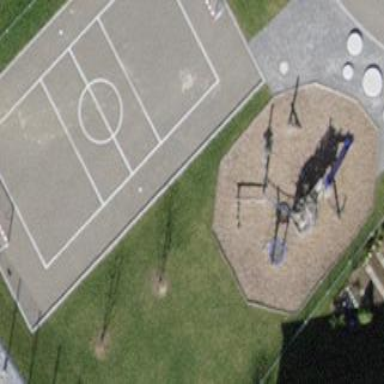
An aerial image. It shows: Playground area for leisure land.